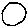
Label: circle